Interaction volume radius: 10 \u00c5
Interaction volume height: 15 \u00c5
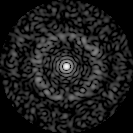
Disorder parameter: 0.8242